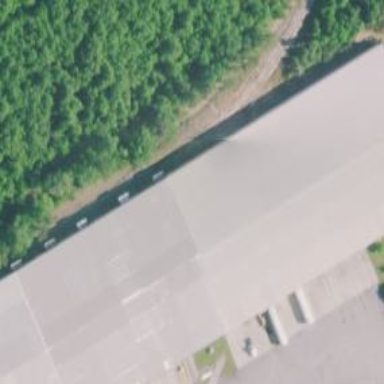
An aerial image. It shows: Loading dock along railway.